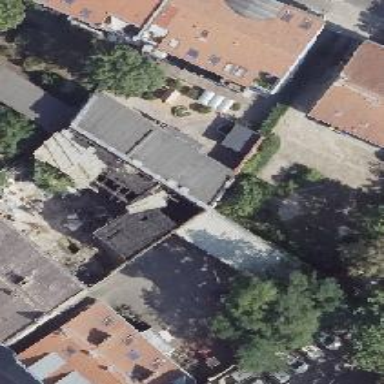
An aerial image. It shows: Residential building with gabled roof.